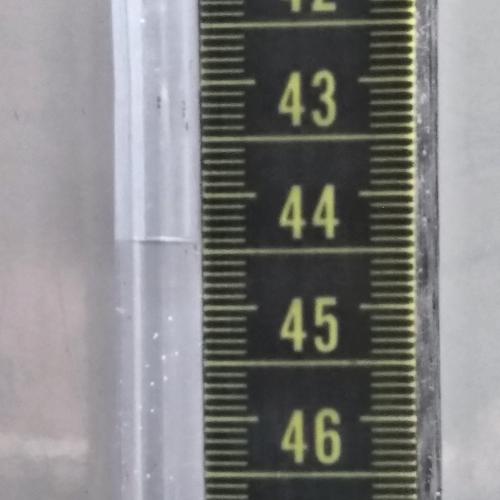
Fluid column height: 44.4 cm